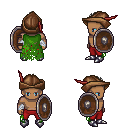
a pixel art fantasy rpg character, male body template, human, dark skin, green tattered cape, red pants, gray mohawk hairstyle, leather cap, white cloth bandages, metal boots, shield, four views (front, back, left, right), 2x2 character sprite sheet, small pixel art, hard edges, no anti-aliasing